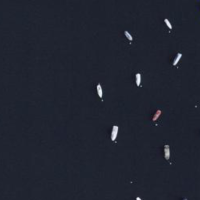
EUNIS habitat code: 14
Species observed at this site:
Geranium robertianum